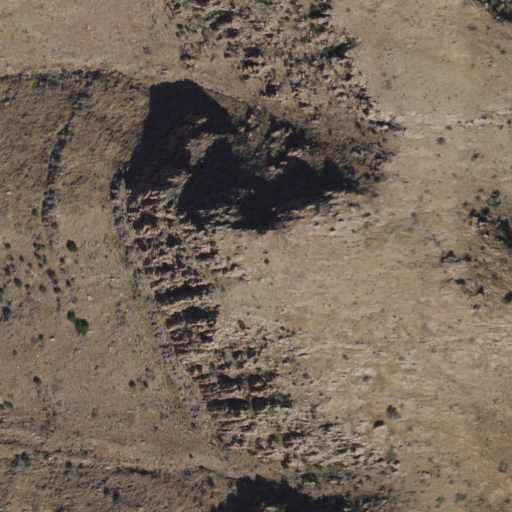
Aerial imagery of mountain in Arizona named Sombrero Butte containing shrub and evergreen forest